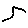
Label: bird